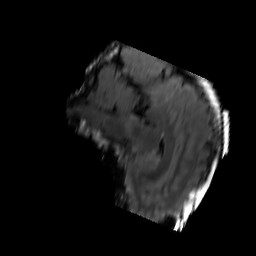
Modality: FLAIR
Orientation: sagittal
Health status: ill
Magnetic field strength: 3 T